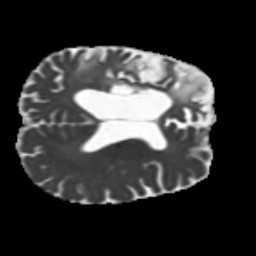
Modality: MD
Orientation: axial
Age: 56
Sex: male
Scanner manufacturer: siemens
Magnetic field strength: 3 T
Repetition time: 5.25 s
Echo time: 0.08 s